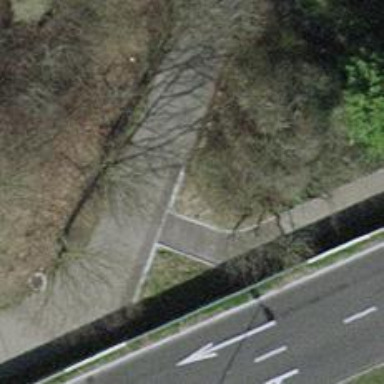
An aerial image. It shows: Asphalt footway.